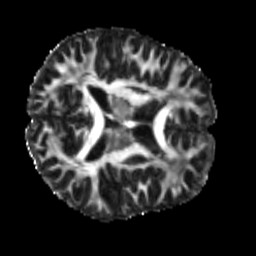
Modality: FA
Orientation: axial
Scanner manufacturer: siemens
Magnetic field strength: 3 T
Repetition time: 4 s
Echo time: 0.0594 s